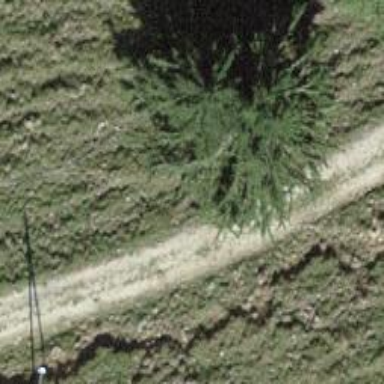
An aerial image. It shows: Single tag "natural: tree."